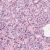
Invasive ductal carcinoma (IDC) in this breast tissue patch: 1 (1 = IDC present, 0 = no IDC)